Question: Has the Android Stack seen any remarkable updates in Jelly Bean 4.1? I am referring to the stack of components and libraries as shown in this picture:

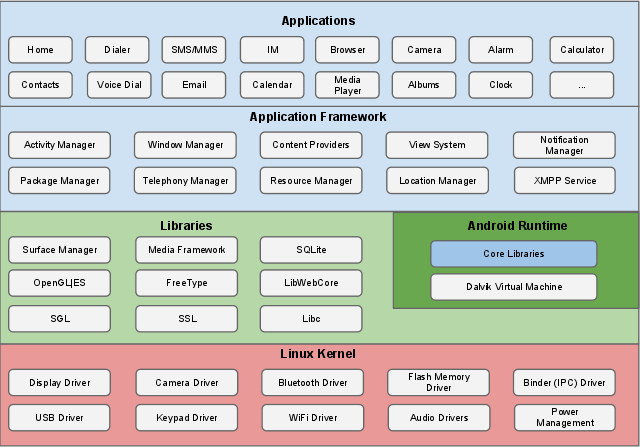
Answer: I was at the Google I/O and at least at the session I did attend they did not present anything new. The core technology is the same - they've just introduced some new features in the Kernel & system like Triple Buffering.
The visualization you put in your post is abstract & generic enough to be correct ;)